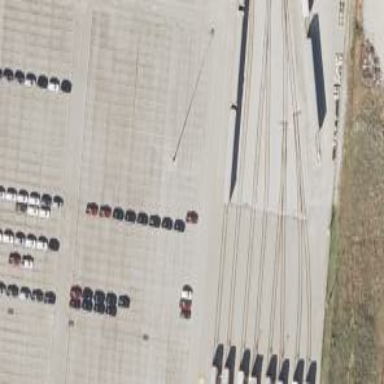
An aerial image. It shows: Rail spur service.